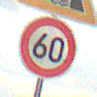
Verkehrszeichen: Geschwindigkeit60
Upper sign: BeweglicheBruecke
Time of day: SunriseSunset
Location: Outdoor (RoadRail)
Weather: PartlyCloudy
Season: NotSpecified
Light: Natural